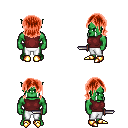
a pixel art fantasy rpg character, male body template, orc, green skin, maroon sleeveless shirt, white pants, red long bangs hairstyle, gold boots, dagger, four views (front, back, left, right), 2x2 character sprite sheet, small pixel art, hard edges, no anti-aliasing